Question: New to front end design as I'm mostly working in the backend. The problem is, I have a template that I'm using from Foundation: <URL>
I've tried to use my button (the one in gray) instead of theirs (one in blue) but for some reason my submit button will not move up in place of the template blue button.
So, instead I would like to use their blue button in the pic below instead of the search button from my form submit.

How can I use their button instead of the form submit button?
'''
<ul class="right">
<li class="search">
<li class="has-button">
{# My search form #}
<form action="{{ path('acme_demo_search') }}" method="GET">
<label><input type="search" name="q" value={{ app.request.query.get('q') }}></label>
<div class="btn">
<ul class="right">
<div class="btn">
<div>
<input type="submit" value="Search" style="">
</div>
</div>
</ul>
</div>
</form>
</li>
</li>
{# Blue Search button code from the Foundation template #}
<li class="has-button">
<a class="small button" href="#">Search</a>
</li>
</ul>
'''
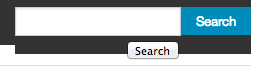
Answer: In foundation you can use button styles in an input element maintaining its style concept, to use your submit button with foundation styles just use:
'''
<ul class="right">
<form action="{{ path('acme_demo_search') }}" method="GET">
<li class="search">
<label><input type="search" name="q" value="{{ app.request.query.get('q') }}" /></label>
</li>
<li class="has-button">
<input type="submit" value="Search" class="small button" />
</li>
</form>
'''